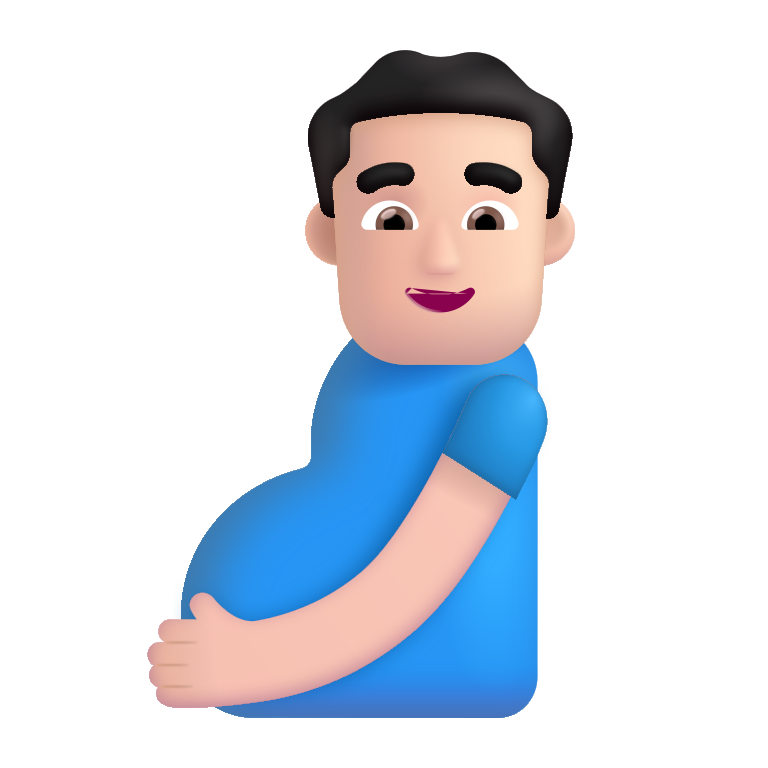
pregnant man color light